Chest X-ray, PA view. Patient: 19 years old, sex M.
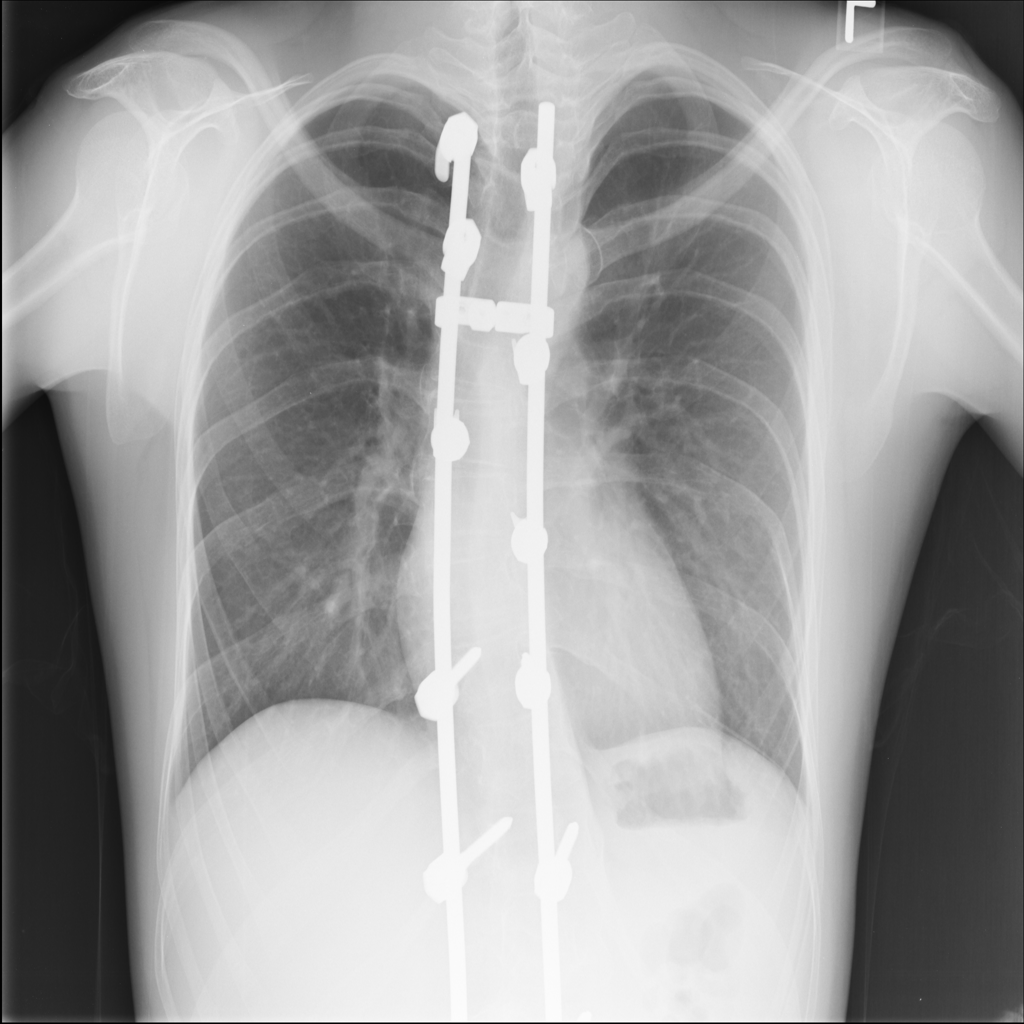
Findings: No Finding